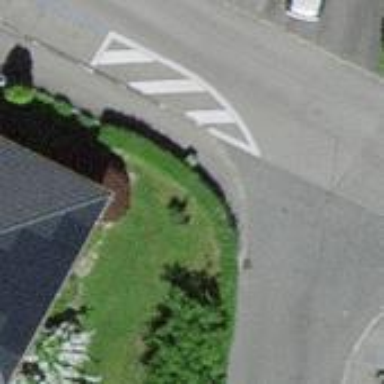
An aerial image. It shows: Kerb serving as barrier.